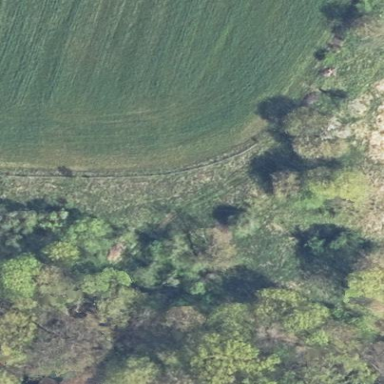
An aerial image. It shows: Forest area enclosed by fence.